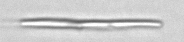
Label: fiber